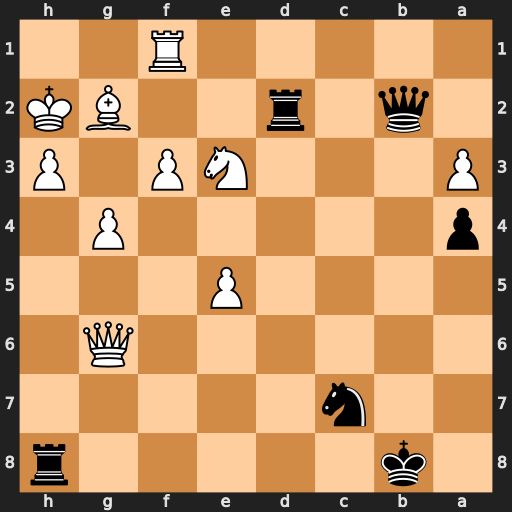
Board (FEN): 1k5r/2n5/6Q1/4P3/p5P1/P3NP1P/1q1r2BK/5R2
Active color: b
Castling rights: -
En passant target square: -
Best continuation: Qxe5+ f4 Qxe3 Qb1+ Qb3 Qxb3+ axb3